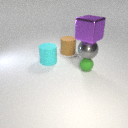
small green rubber sphere to the right of large cyan rubber cylinder